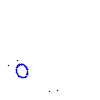
Particle: kaon